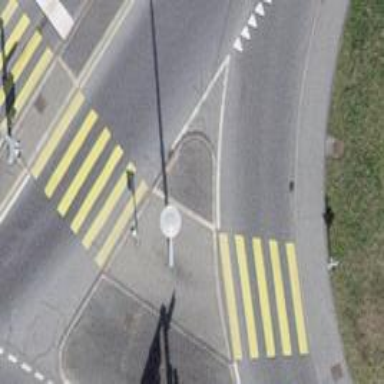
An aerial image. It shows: Kerb barrier.